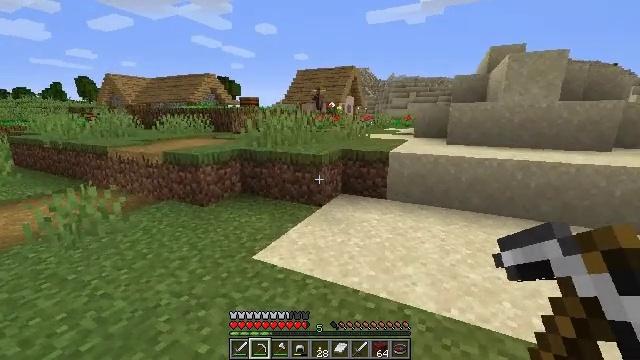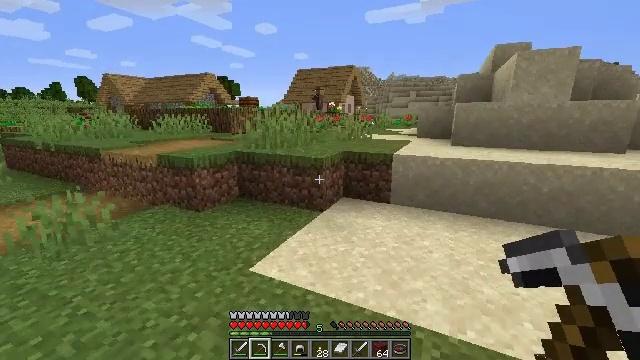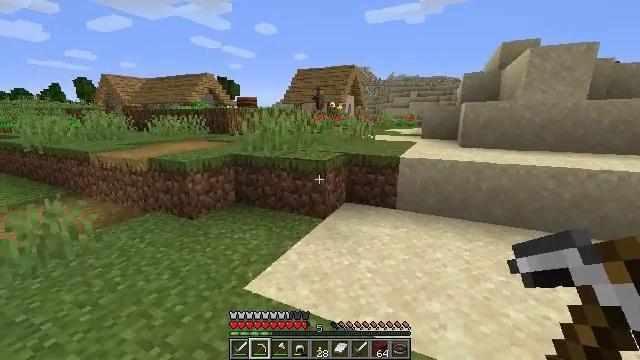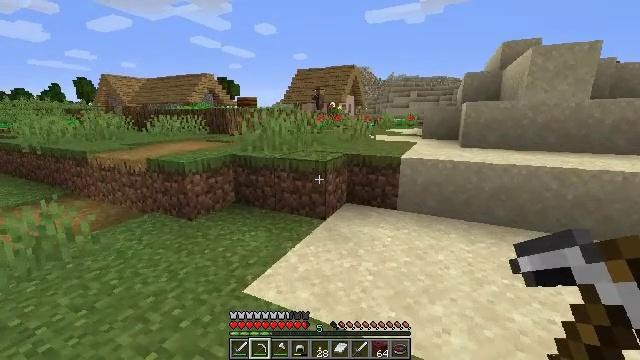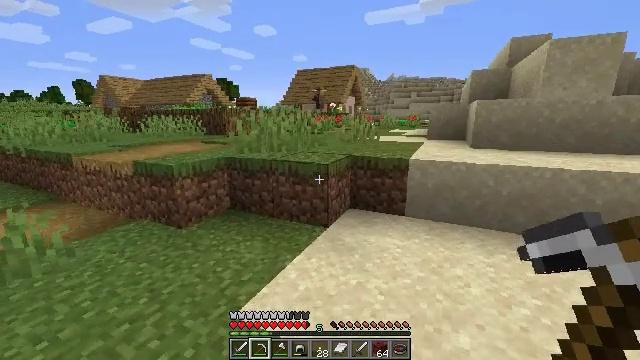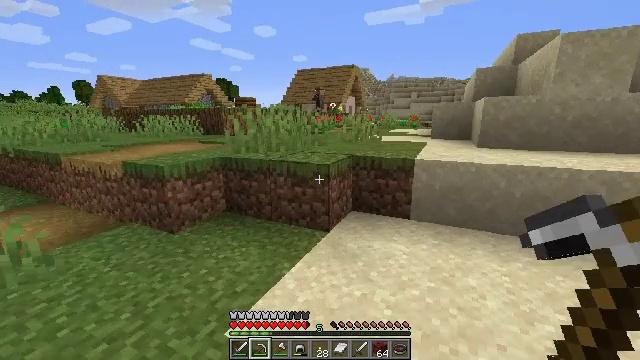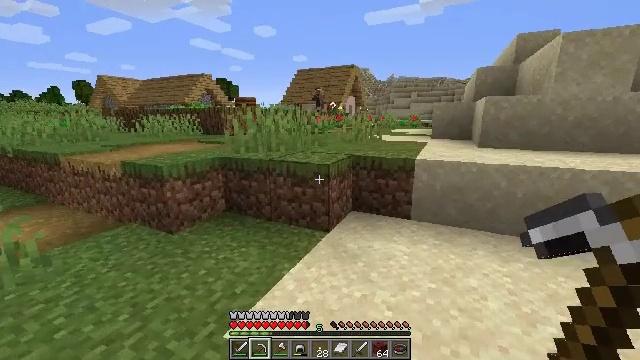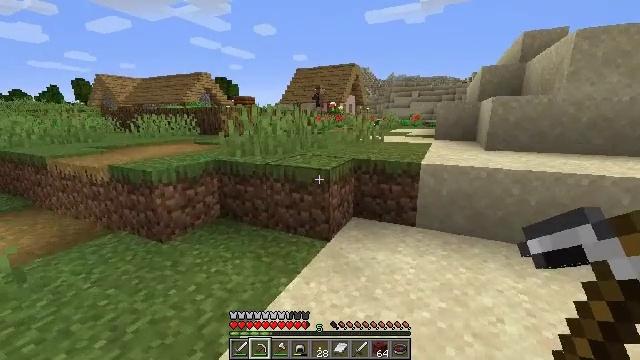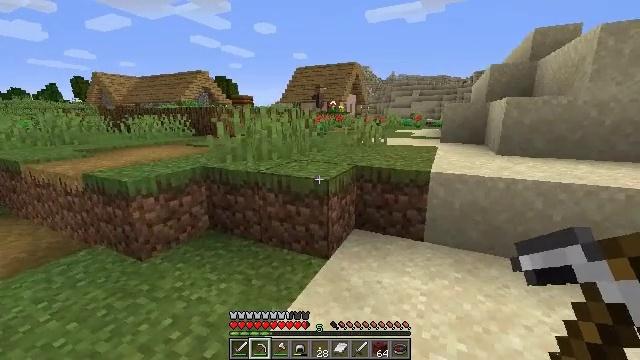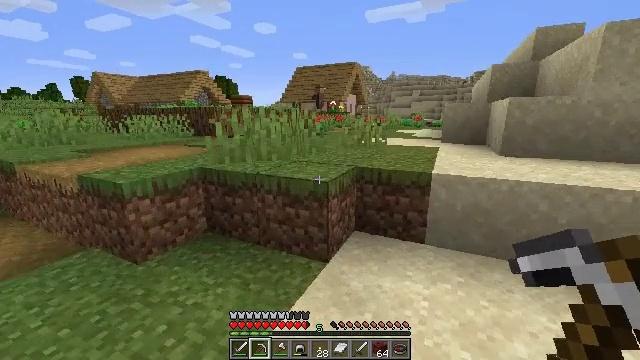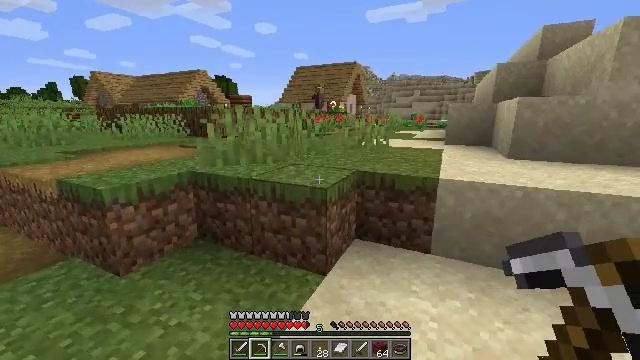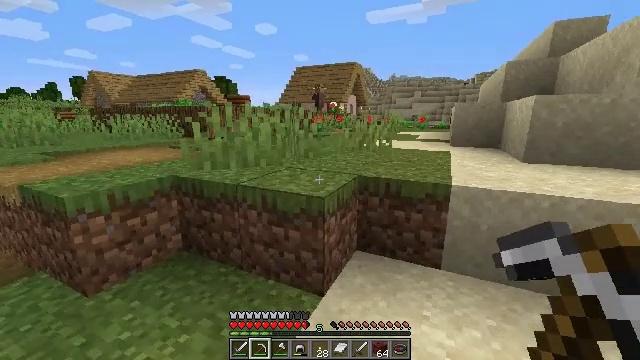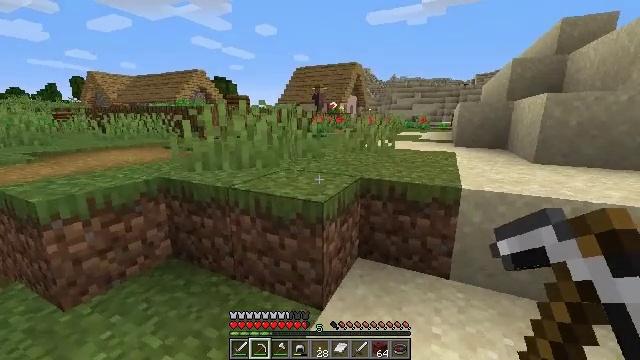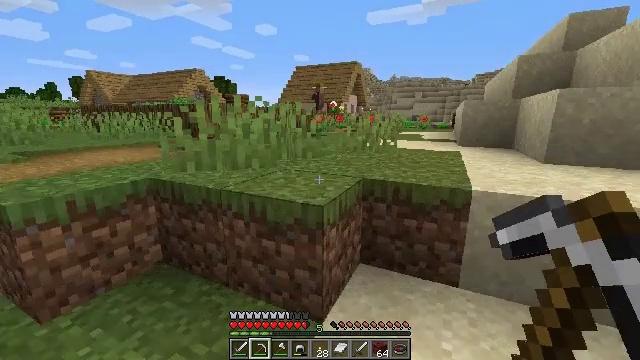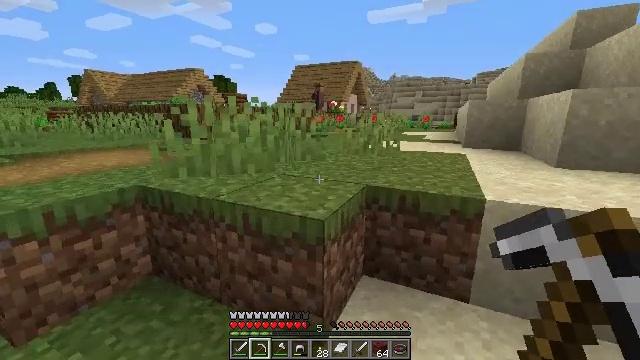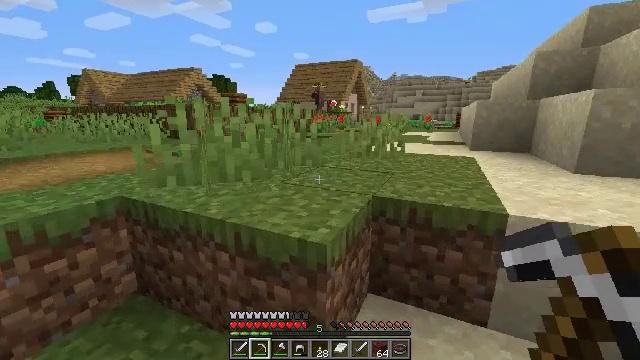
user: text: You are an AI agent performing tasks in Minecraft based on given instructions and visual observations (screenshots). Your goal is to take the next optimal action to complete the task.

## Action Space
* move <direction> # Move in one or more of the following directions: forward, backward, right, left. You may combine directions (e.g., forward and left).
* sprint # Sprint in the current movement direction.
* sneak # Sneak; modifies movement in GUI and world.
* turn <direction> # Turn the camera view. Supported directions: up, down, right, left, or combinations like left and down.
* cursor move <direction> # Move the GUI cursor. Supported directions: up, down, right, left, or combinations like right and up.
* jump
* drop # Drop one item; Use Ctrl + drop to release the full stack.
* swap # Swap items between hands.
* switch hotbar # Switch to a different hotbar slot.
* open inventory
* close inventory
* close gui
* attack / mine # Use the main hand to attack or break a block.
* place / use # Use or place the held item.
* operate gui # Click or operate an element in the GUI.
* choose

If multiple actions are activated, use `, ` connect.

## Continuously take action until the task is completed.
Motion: motion action
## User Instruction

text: Attack the smooth stone block to break it.
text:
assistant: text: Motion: move forward
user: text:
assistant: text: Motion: move forward
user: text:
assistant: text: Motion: move forward
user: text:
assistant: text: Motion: move forward
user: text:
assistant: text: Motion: move forward
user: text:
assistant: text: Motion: move forward
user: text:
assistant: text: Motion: move forward
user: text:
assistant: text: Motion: move forward
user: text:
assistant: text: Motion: move forward
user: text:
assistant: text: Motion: move forward
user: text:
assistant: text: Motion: move forward
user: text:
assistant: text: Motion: move forward
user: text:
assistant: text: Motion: move forward
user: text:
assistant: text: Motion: move forward
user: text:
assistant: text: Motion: move forward
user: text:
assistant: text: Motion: move forward, jump
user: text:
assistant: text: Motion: move forward, jump
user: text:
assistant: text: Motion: move forward, jump
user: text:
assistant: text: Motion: move forward, jump
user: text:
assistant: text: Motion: move forward, jump
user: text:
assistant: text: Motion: move forward
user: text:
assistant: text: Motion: move forward
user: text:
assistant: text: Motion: move forward
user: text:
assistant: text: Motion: move forward
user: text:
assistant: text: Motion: move forward
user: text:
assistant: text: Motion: move forward
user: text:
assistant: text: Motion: move forward
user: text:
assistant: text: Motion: move forward
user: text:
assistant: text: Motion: move forward
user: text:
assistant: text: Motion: move forward